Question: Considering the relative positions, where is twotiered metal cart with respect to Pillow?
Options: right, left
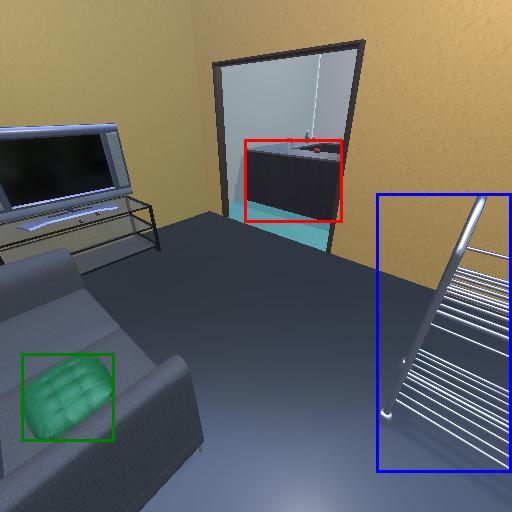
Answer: right